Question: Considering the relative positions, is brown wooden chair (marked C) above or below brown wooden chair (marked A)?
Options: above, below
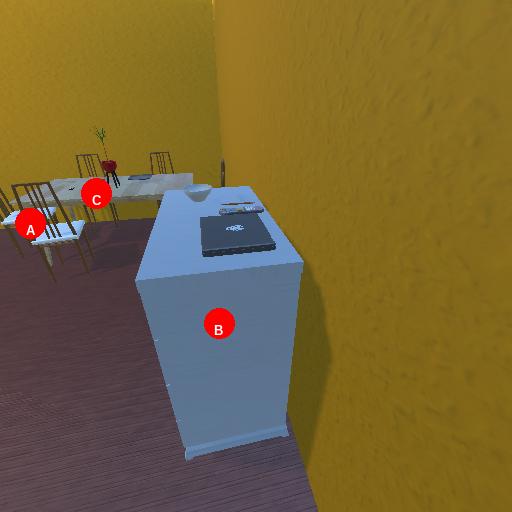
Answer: above